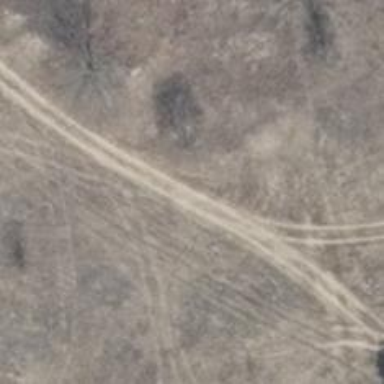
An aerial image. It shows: Sandy track with grade 4 tracktype.